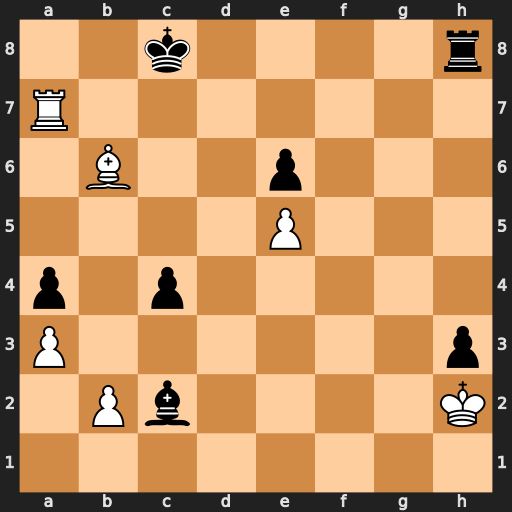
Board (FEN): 2k4r/R7/1B2p3/4P3/p1p5/P6p/1Pb4K/8
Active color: w
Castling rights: -
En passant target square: -
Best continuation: Ra8+ Kb7 Rxh8